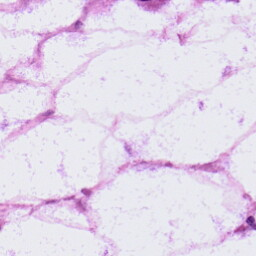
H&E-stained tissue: LymphNode